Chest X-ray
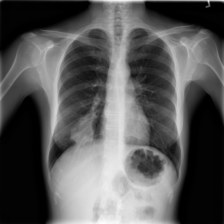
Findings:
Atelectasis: negative
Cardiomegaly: negative
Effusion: negative
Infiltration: negative
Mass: positive
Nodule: negative
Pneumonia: negative
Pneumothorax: negative
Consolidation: positive
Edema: negative
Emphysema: negative
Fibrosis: negative
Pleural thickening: negative
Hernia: negative